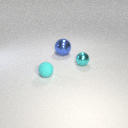
small cyan metal sphere to the right of small cyan rubber sphere